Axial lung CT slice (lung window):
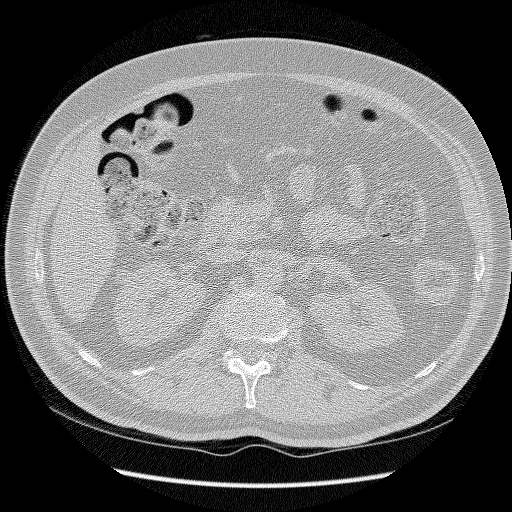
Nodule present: no